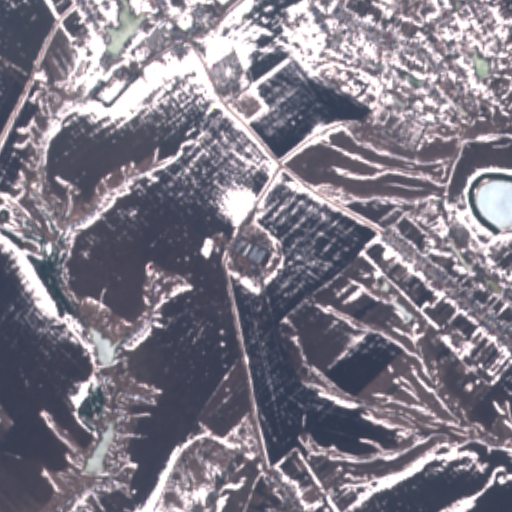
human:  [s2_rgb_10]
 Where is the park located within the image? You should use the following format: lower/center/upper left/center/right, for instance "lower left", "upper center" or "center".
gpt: The park is located in the upper center of the image.
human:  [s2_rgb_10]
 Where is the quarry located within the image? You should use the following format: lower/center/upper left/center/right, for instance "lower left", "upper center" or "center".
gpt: The quarry is located in the center left of the image.
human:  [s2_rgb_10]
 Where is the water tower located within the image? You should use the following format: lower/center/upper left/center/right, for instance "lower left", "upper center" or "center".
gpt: The water tower is located in the center of the image.
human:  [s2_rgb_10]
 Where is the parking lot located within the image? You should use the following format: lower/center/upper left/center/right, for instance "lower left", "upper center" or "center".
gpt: There is no parking lot in the image.